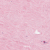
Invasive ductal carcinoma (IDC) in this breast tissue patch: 0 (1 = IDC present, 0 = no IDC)